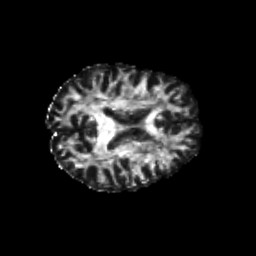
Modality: FA
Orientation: axial
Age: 26
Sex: male
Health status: healthy
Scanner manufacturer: siemens
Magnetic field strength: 3 T
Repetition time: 10.8 s
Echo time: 0.082 s